Question: I just successfully added a custom field "Address" in the User Profiles using this <URL>.
However, in the picture below, the custom field is in a separate '<div>' from the core fields. Is there any way I could have the "Address" field right below the "Confirm email Address"?
Given that the tutorial never included any HTML files for layout.

Thanks.
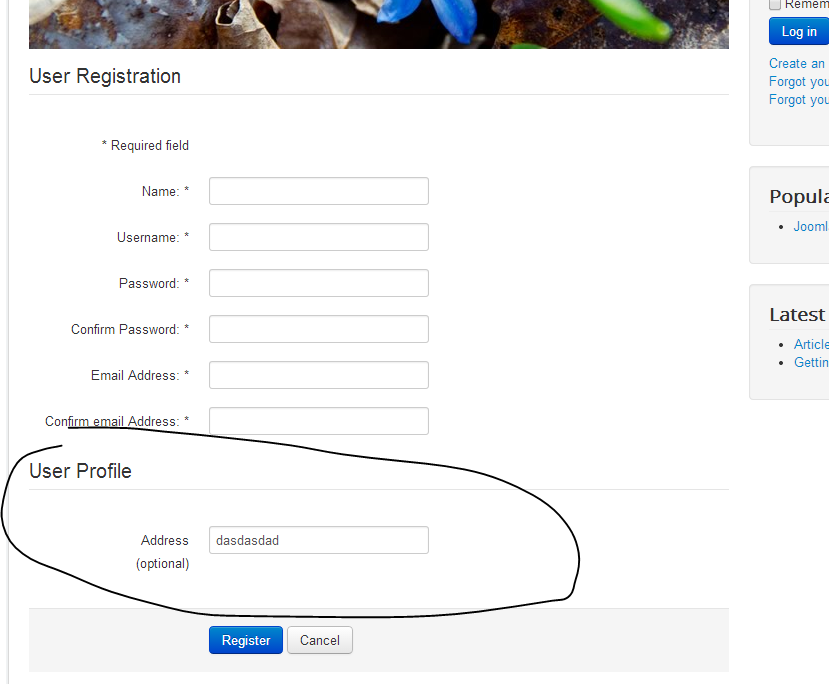
Answer: You have to use <URL>, that is the standard way for customizing any component views HTML according to our requirement.
In JED already some extensions available to add <URL> you can check that too.
Hope its helps..